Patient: sex M, age 25
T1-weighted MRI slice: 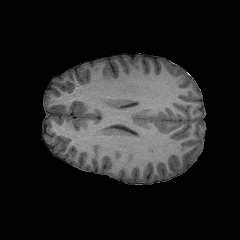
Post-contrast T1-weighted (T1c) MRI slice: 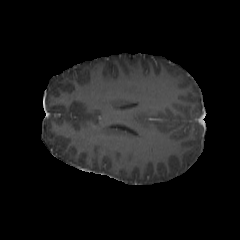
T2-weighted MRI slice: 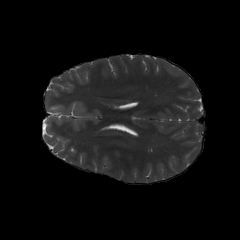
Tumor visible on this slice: no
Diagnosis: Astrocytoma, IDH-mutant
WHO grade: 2